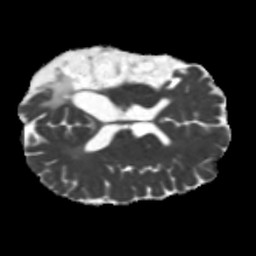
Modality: MD
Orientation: axial
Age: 41
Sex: male
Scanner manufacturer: siemens
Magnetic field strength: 3 T
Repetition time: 5.25 s
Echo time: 0.08 s